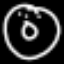
Label: donut